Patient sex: F
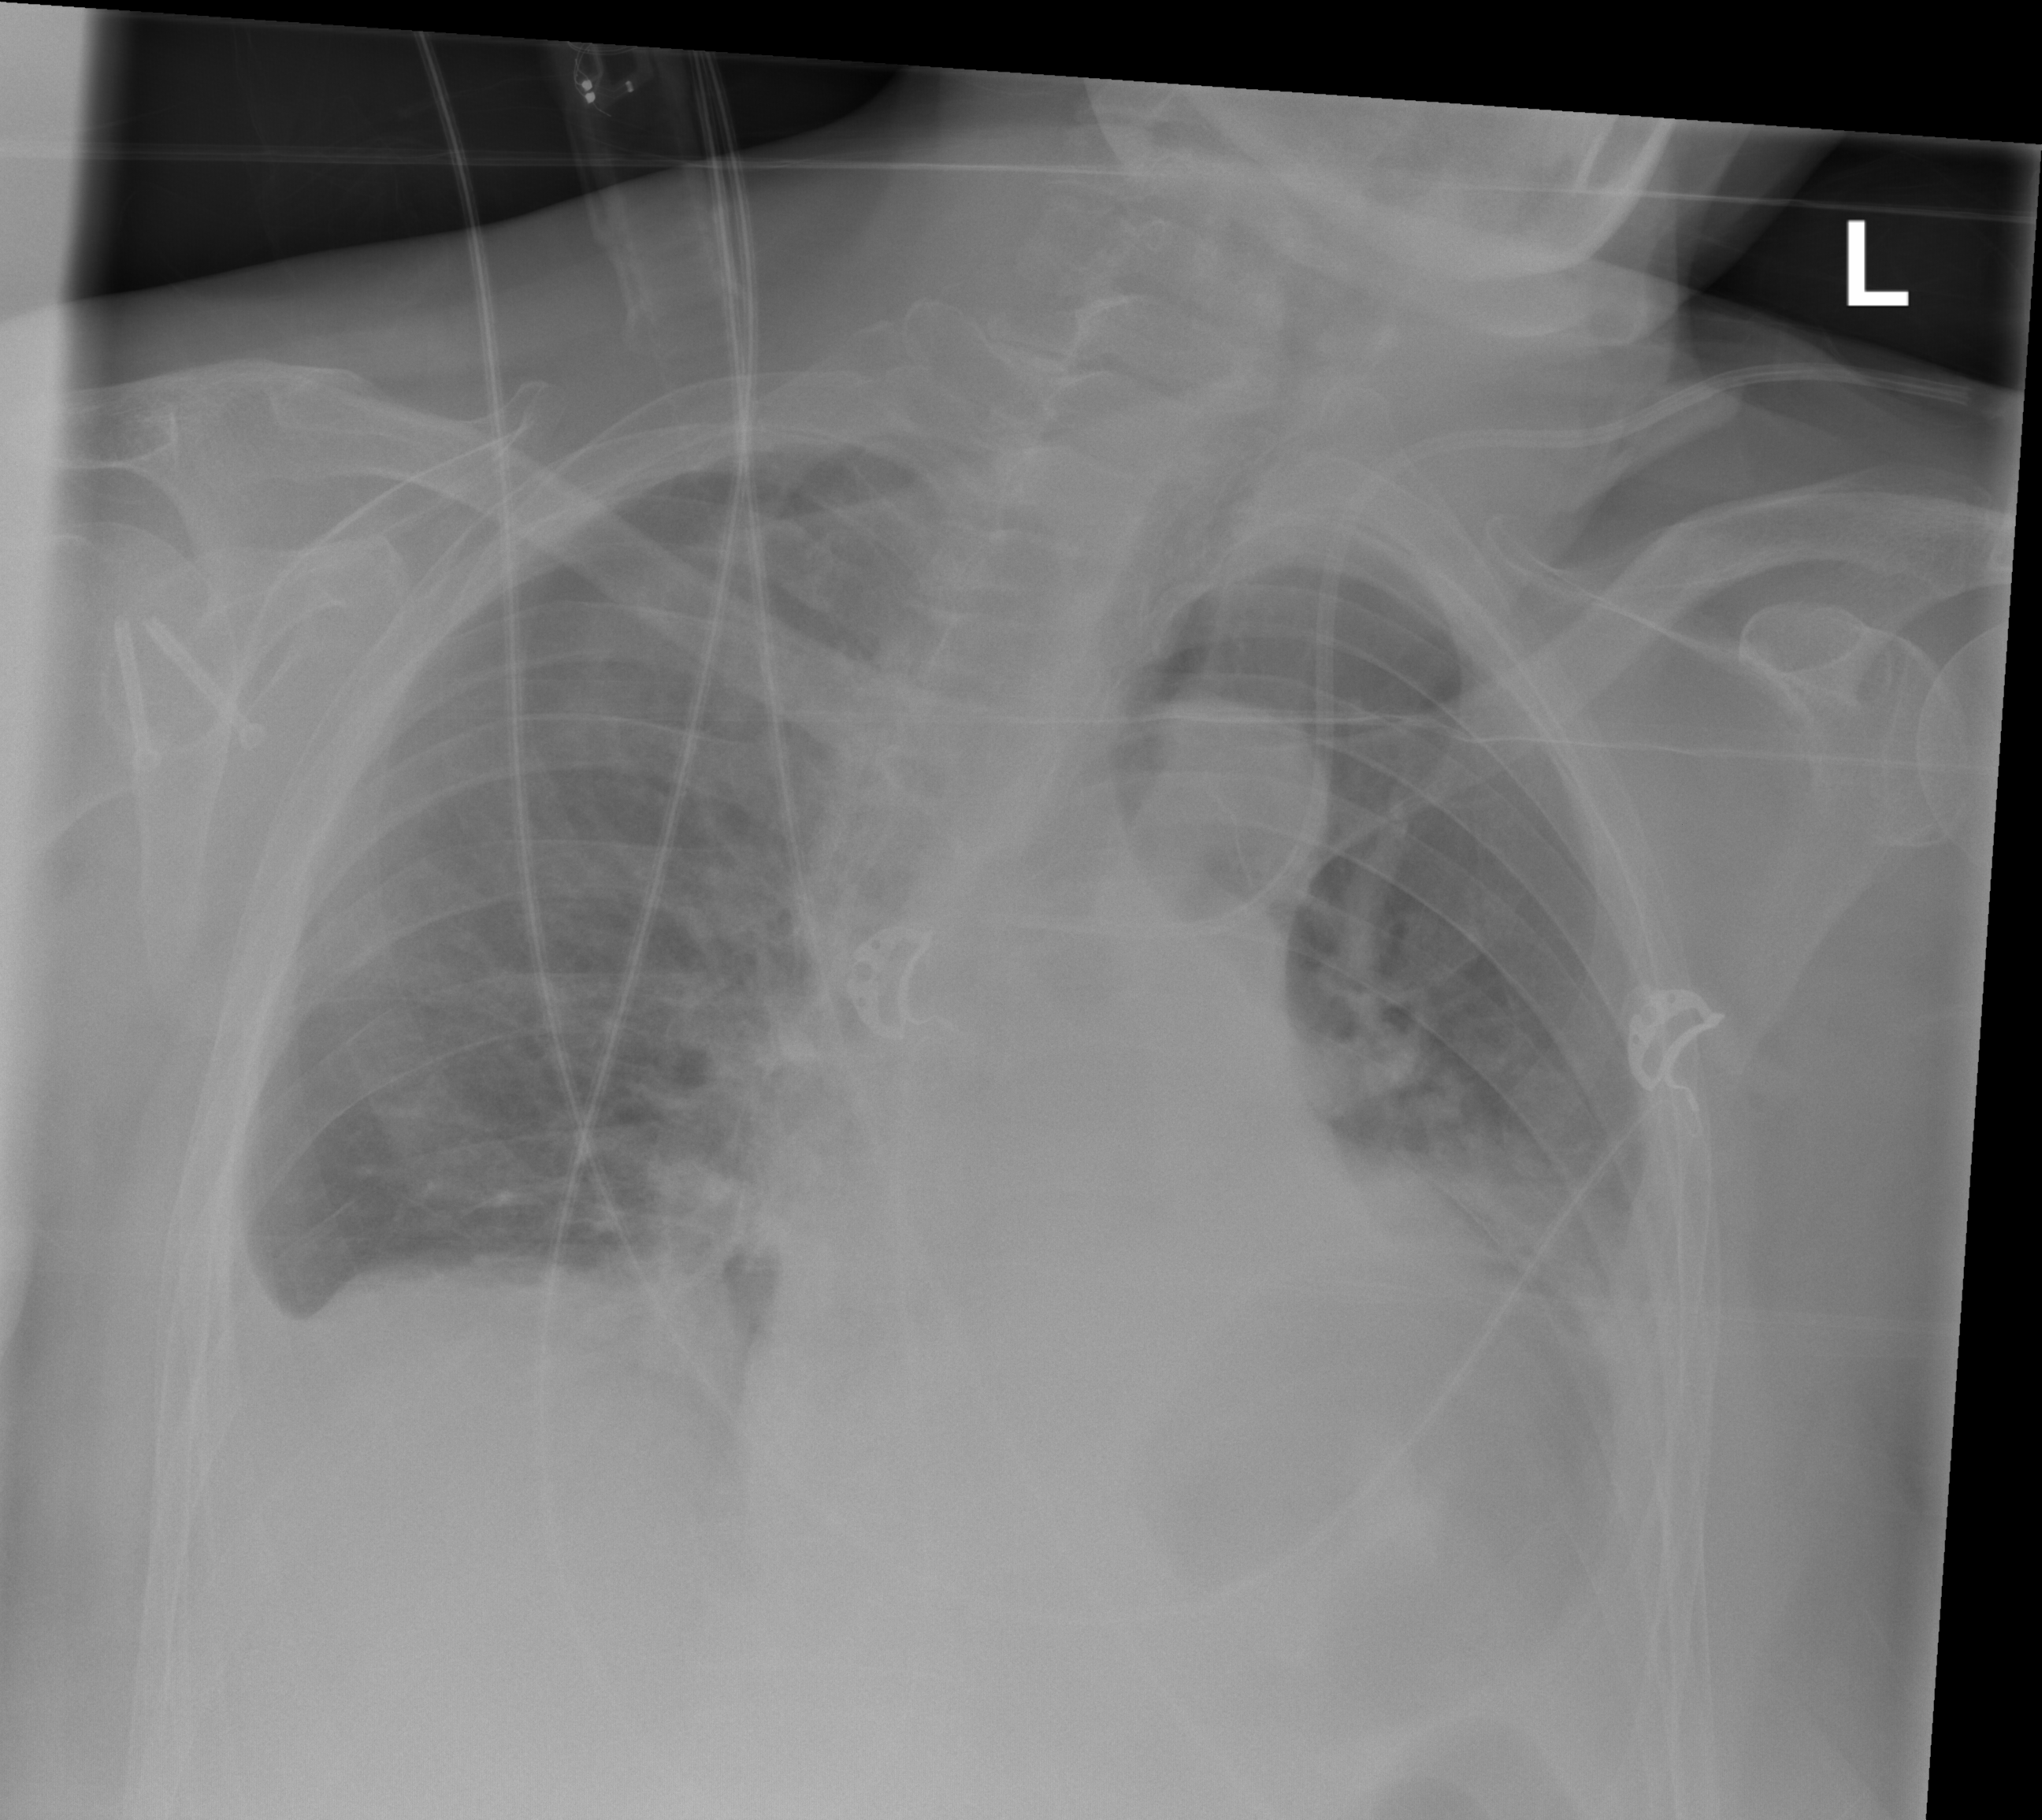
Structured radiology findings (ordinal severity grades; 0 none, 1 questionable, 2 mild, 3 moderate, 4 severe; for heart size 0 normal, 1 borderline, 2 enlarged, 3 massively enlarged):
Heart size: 0
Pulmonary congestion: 0
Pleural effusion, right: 2
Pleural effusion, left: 2
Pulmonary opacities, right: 2
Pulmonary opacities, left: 2
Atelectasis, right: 2
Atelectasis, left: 2